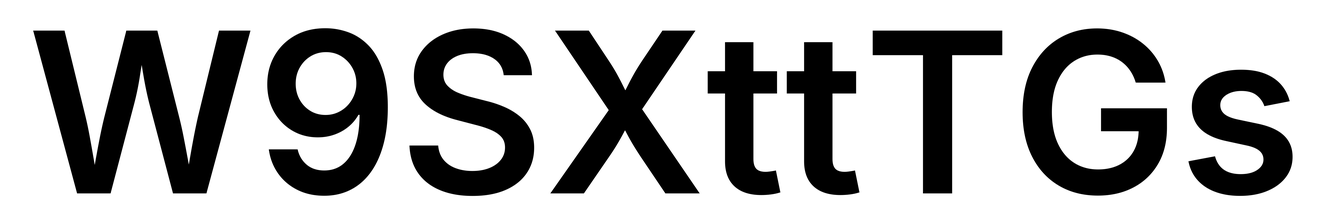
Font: Inter_SemiBold